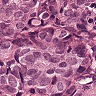
Metastatic tissue present: yes